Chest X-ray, AP view. Patient: 29 years old, sex M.
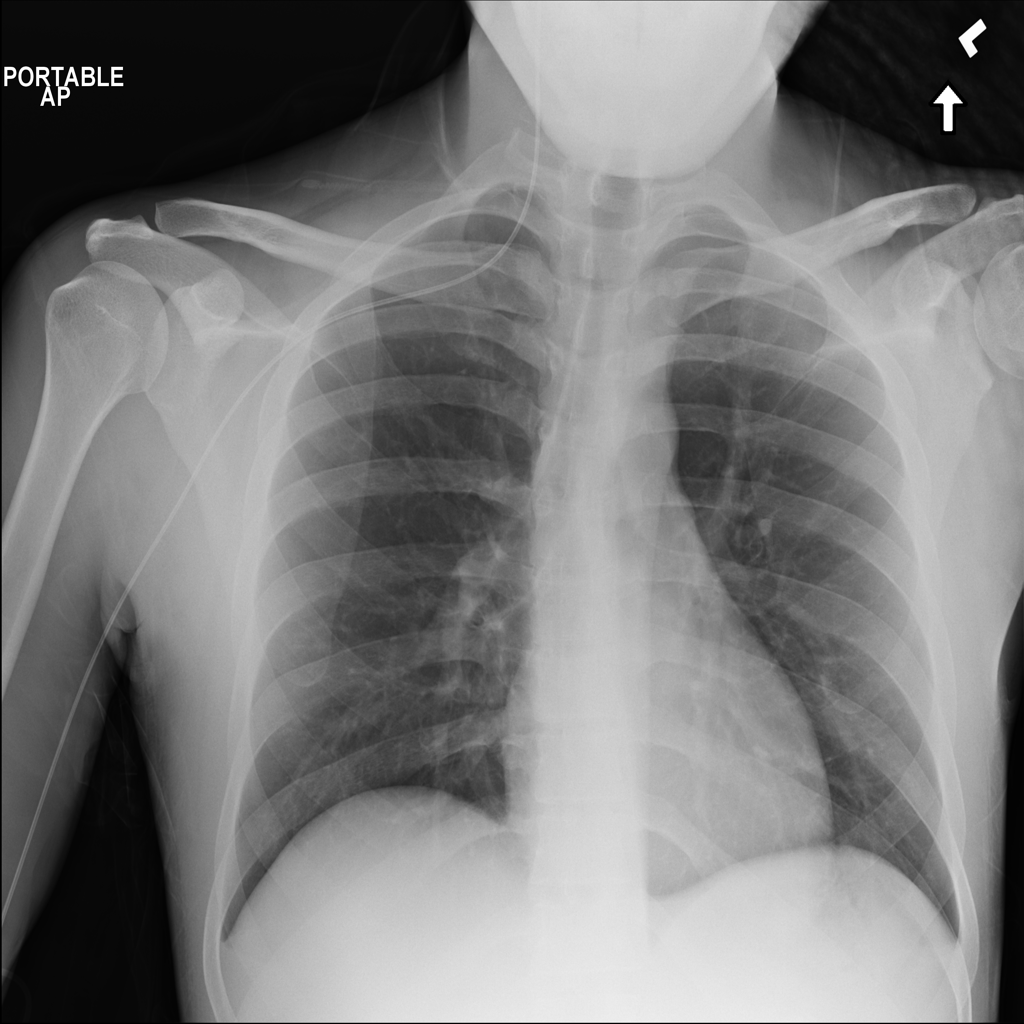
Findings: No Finding